Field crop: maize
Growth stage: 2
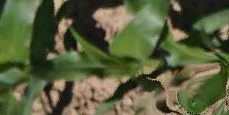
Species: maize